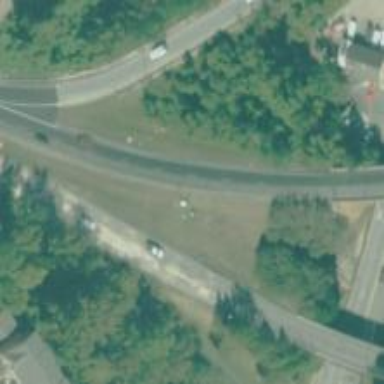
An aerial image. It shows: Asphalt road classified as primary highway with expressway characteristics.